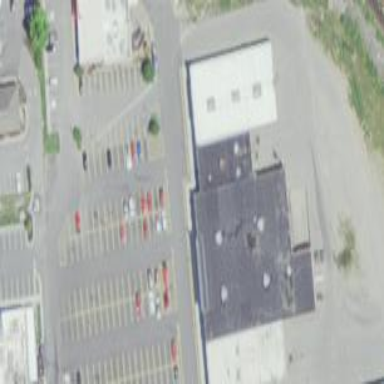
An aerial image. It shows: Variety store located inside building.